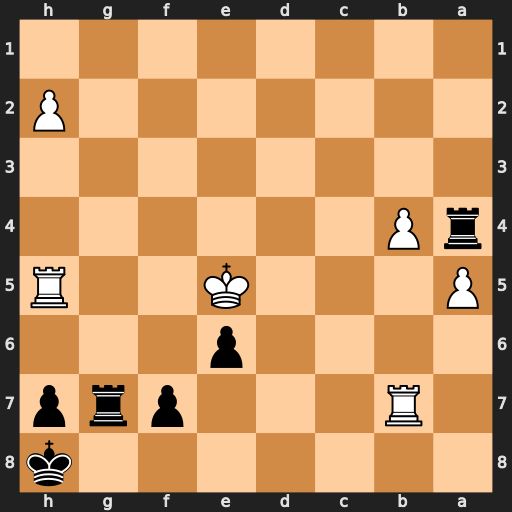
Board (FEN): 7k/1R3prp/4p3/P3K2R/rP6/8/7P/8
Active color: b
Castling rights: -
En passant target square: -
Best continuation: f6+ Kxf6 Rxb7